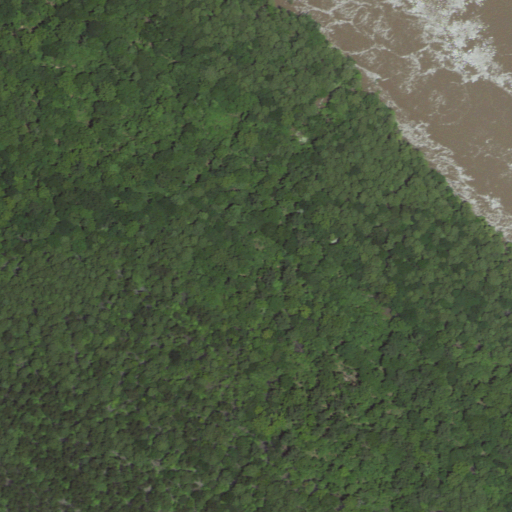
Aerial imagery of island in Louisiana named Cow Island containing woody wetlands, open water, and herbaceous wetlands